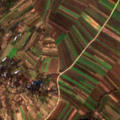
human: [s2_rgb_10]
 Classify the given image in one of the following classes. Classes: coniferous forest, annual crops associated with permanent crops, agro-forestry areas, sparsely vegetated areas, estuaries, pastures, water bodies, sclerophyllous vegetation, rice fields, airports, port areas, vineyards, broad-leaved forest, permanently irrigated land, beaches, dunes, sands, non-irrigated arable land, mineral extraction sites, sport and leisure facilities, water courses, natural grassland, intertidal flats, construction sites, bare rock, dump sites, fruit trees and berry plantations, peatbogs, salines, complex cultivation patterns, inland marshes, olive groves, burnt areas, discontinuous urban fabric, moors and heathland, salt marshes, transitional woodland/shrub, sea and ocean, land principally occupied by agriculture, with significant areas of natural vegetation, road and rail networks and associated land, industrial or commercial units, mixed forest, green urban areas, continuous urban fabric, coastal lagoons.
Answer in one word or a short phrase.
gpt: non-irrigated arable land, land principally occupied by agriculture, with significant areas of natural vegetation, transitional woodland/shrub